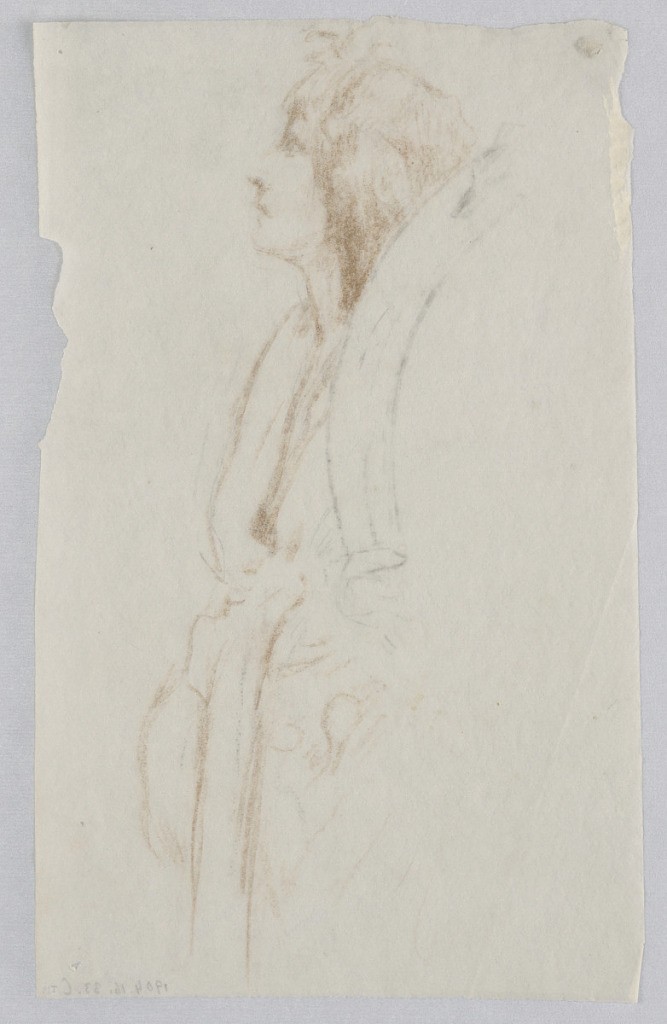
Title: Study for a woman, “Vintage Festival,” Mendelssohn Glee Club, New York, NY
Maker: Robert Frederick Blum, American, 1857–1903
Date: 1895–1898
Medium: Pastel crayon on tracing paper
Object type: Drawing
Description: Sketch of a female figure in profile. The raised head is shown in profile. The front of the figure is outlined. Something curved lies upon the left shoulder.